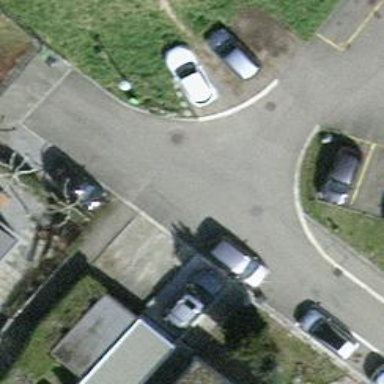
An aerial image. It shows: Turning circle on the road.